Field crop: maize
Growth stage: 2
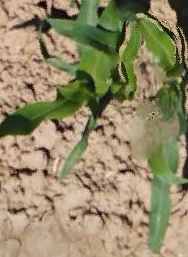
Species: maize